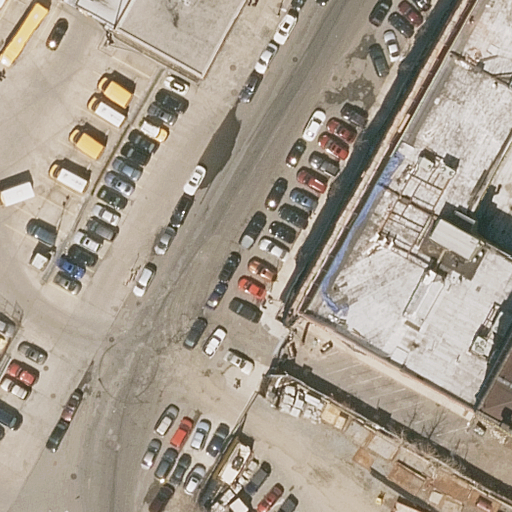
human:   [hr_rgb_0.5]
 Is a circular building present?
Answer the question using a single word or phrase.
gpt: no

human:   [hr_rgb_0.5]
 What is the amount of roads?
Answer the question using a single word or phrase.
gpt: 4

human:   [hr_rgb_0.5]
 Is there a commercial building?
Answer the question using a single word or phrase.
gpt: no

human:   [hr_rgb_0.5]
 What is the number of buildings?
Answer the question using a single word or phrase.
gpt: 3

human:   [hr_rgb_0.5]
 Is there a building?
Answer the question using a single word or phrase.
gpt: yes

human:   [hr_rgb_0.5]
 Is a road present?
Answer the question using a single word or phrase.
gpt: yes

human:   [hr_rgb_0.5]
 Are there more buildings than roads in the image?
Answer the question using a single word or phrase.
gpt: no

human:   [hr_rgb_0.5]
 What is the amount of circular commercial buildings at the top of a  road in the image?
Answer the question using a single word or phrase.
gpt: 0

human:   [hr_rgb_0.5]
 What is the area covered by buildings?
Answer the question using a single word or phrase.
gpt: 3734m2

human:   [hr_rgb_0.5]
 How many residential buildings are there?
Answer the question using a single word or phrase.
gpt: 3

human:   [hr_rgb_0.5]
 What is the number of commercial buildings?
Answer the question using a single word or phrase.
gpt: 0

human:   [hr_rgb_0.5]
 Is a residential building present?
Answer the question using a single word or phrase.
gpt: yes

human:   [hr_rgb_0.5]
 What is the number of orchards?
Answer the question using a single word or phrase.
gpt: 0

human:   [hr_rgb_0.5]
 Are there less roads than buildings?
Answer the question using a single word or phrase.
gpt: no

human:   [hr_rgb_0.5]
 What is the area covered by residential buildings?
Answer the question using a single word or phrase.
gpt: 3734m2

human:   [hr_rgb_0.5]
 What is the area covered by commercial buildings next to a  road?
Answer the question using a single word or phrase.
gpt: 0m2

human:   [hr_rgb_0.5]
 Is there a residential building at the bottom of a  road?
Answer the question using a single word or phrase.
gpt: yes

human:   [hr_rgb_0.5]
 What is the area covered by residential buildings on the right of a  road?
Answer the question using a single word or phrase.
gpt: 1530m2

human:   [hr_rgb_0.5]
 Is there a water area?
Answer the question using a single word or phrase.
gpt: no

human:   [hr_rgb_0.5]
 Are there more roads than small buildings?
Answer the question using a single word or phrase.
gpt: yes

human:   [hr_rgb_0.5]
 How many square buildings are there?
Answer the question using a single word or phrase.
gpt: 0

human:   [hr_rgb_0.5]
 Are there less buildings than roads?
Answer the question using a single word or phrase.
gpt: yes

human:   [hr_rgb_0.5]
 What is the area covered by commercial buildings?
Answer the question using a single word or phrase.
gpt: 0m2

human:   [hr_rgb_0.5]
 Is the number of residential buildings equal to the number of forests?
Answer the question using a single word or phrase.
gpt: no

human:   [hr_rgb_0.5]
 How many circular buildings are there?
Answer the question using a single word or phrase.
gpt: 0

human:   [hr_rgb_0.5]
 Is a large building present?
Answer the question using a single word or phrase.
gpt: yes

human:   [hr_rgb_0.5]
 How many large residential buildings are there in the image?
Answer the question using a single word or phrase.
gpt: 2

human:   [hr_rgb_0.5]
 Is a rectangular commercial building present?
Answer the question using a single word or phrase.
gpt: no

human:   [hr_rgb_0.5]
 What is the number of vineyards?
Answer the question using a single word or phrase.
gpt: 0

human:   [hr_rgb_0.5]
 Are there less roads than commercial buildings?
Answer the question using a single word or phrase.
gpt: no

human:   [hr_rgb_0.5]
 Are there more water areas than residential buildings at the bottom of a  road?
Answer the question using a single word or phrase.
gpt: no

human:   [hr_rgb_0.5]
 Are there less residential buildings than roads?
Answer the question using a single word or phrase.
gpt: yes

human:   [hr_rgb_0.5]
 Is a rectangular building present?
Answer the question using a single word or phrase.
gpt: yes

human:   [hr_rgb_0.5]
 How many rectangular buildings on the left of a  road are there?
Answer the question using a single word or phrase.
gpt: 0

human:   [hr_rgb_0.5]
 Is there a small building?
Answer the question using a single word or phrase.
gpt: no

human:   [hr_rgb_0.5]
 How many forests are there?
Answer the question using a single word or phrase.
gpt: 0

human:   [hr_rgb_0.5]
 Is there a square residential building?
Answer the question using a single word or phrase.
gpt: no

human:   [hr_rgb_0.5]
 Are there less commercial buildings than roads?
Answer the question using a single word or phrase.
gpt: yes

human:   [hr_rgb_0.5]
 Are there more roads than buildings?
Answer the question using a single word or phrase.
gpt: yes

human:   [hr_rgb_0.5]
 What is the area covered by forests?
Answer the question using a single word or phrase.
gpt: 0m2

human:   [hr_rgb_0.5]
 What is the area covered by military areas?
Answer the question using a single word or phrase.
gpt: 0m2

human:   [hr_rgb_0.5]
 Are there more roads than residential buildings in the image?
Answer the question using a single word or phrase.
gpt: yes

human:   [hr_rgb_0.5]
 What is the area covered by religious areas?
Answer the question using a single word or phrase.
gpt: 0m2

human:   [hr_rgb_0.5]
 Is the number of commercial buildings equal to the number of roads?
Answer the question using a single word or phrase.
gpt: no

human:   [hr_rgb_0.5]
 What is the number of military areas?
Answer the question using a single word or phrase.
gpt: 0

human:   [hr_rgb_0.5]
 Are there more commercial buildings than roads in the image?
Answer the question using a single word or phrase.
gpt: no

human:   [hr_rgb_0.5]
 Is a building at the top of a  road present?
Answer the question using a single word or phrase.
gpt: yes

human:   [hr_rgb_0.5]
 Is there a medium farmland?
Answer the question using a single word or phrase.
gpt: no

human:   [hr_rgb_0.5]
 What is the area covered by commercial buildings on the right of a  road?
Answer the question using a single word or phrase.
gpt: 0m2

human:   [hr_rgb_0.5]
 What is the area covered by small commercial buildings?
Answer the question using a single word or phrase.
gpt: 0m2

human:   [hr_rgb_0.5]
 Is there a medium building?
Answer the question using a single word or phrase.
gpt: yes

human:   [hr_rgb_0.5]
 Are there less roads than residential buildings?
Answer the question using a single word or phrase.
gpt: no

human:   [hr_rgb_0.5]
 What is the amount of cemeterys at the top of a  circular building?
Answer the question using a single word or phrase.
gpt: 0

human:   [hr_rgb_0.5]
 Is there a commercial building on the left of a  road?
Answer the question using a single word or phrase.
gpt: no

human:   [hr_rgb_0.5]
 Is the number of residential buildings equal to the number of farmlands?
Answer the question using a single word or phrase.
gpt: no

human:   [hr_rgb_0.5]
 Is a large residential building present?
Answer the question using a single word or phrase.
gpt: yes

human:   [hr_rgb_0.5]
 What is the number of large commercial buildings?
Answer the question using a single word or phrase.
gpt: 0

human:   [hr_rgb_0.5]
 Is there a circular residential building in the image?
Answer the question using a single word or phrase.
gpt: no

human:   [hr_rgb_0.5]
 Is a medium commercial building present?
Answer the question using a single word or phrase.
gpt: no

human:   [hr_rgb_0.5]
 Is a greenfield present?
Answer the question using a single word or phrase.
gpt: no

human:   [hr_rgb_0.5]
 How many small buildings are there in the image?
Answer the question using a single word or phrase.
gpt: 0

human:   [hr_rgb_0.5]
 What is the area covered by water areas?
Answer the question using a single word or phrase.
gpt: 0m2

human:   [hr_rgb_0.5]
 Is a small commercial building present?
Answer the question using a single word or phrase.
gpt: no

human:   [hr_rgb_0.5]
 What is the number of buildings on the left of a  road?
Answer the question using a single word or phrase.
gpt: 0